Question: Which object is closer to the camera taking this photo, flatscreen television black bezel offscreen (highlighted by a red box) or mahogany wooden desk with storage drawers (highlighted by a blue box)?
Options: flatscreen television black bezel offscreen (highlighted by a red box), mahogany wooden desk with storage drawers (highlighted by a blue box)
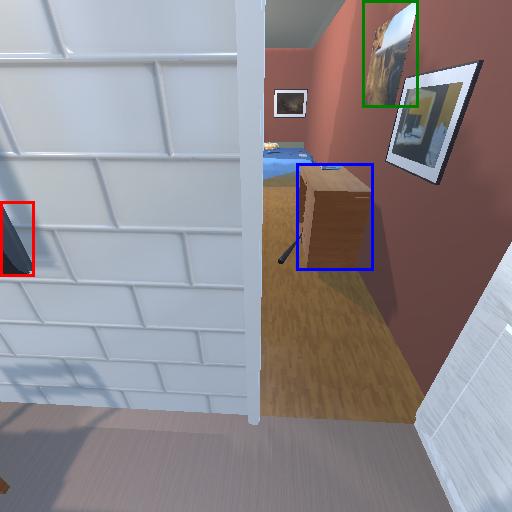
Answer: flatscreen television black bezel offscreen (highlighted by a red box)